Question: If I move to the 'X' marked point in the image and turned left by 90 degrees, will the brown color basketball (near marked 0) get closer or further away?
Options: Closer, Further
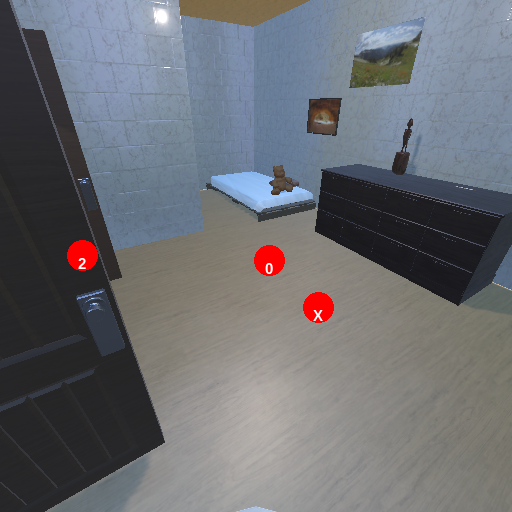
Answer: Closer